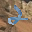
Label: 2